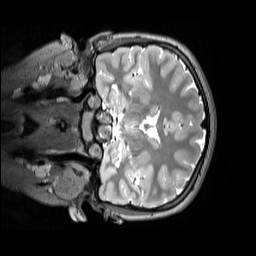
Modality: T2w
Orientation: coronal
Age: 12
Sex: female
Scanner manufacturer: siemens
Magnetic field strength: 3 T
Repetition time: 3.2 s
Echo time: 0.408 s